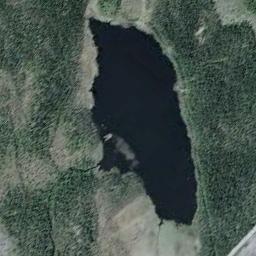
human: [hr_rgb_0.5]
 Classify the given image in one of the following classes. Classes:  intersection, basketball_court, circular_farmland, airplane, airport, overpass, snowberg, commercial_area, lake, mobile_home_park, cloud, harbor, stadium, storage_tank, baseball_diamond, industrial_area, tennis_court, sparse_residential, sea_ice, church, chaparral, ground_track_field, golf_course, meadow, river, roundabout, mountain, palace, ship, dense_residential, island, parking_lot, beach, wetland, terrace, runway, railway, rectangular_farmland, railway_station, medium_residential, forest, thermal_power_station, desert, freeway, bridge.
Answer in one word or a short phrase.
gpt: lake